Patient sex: M
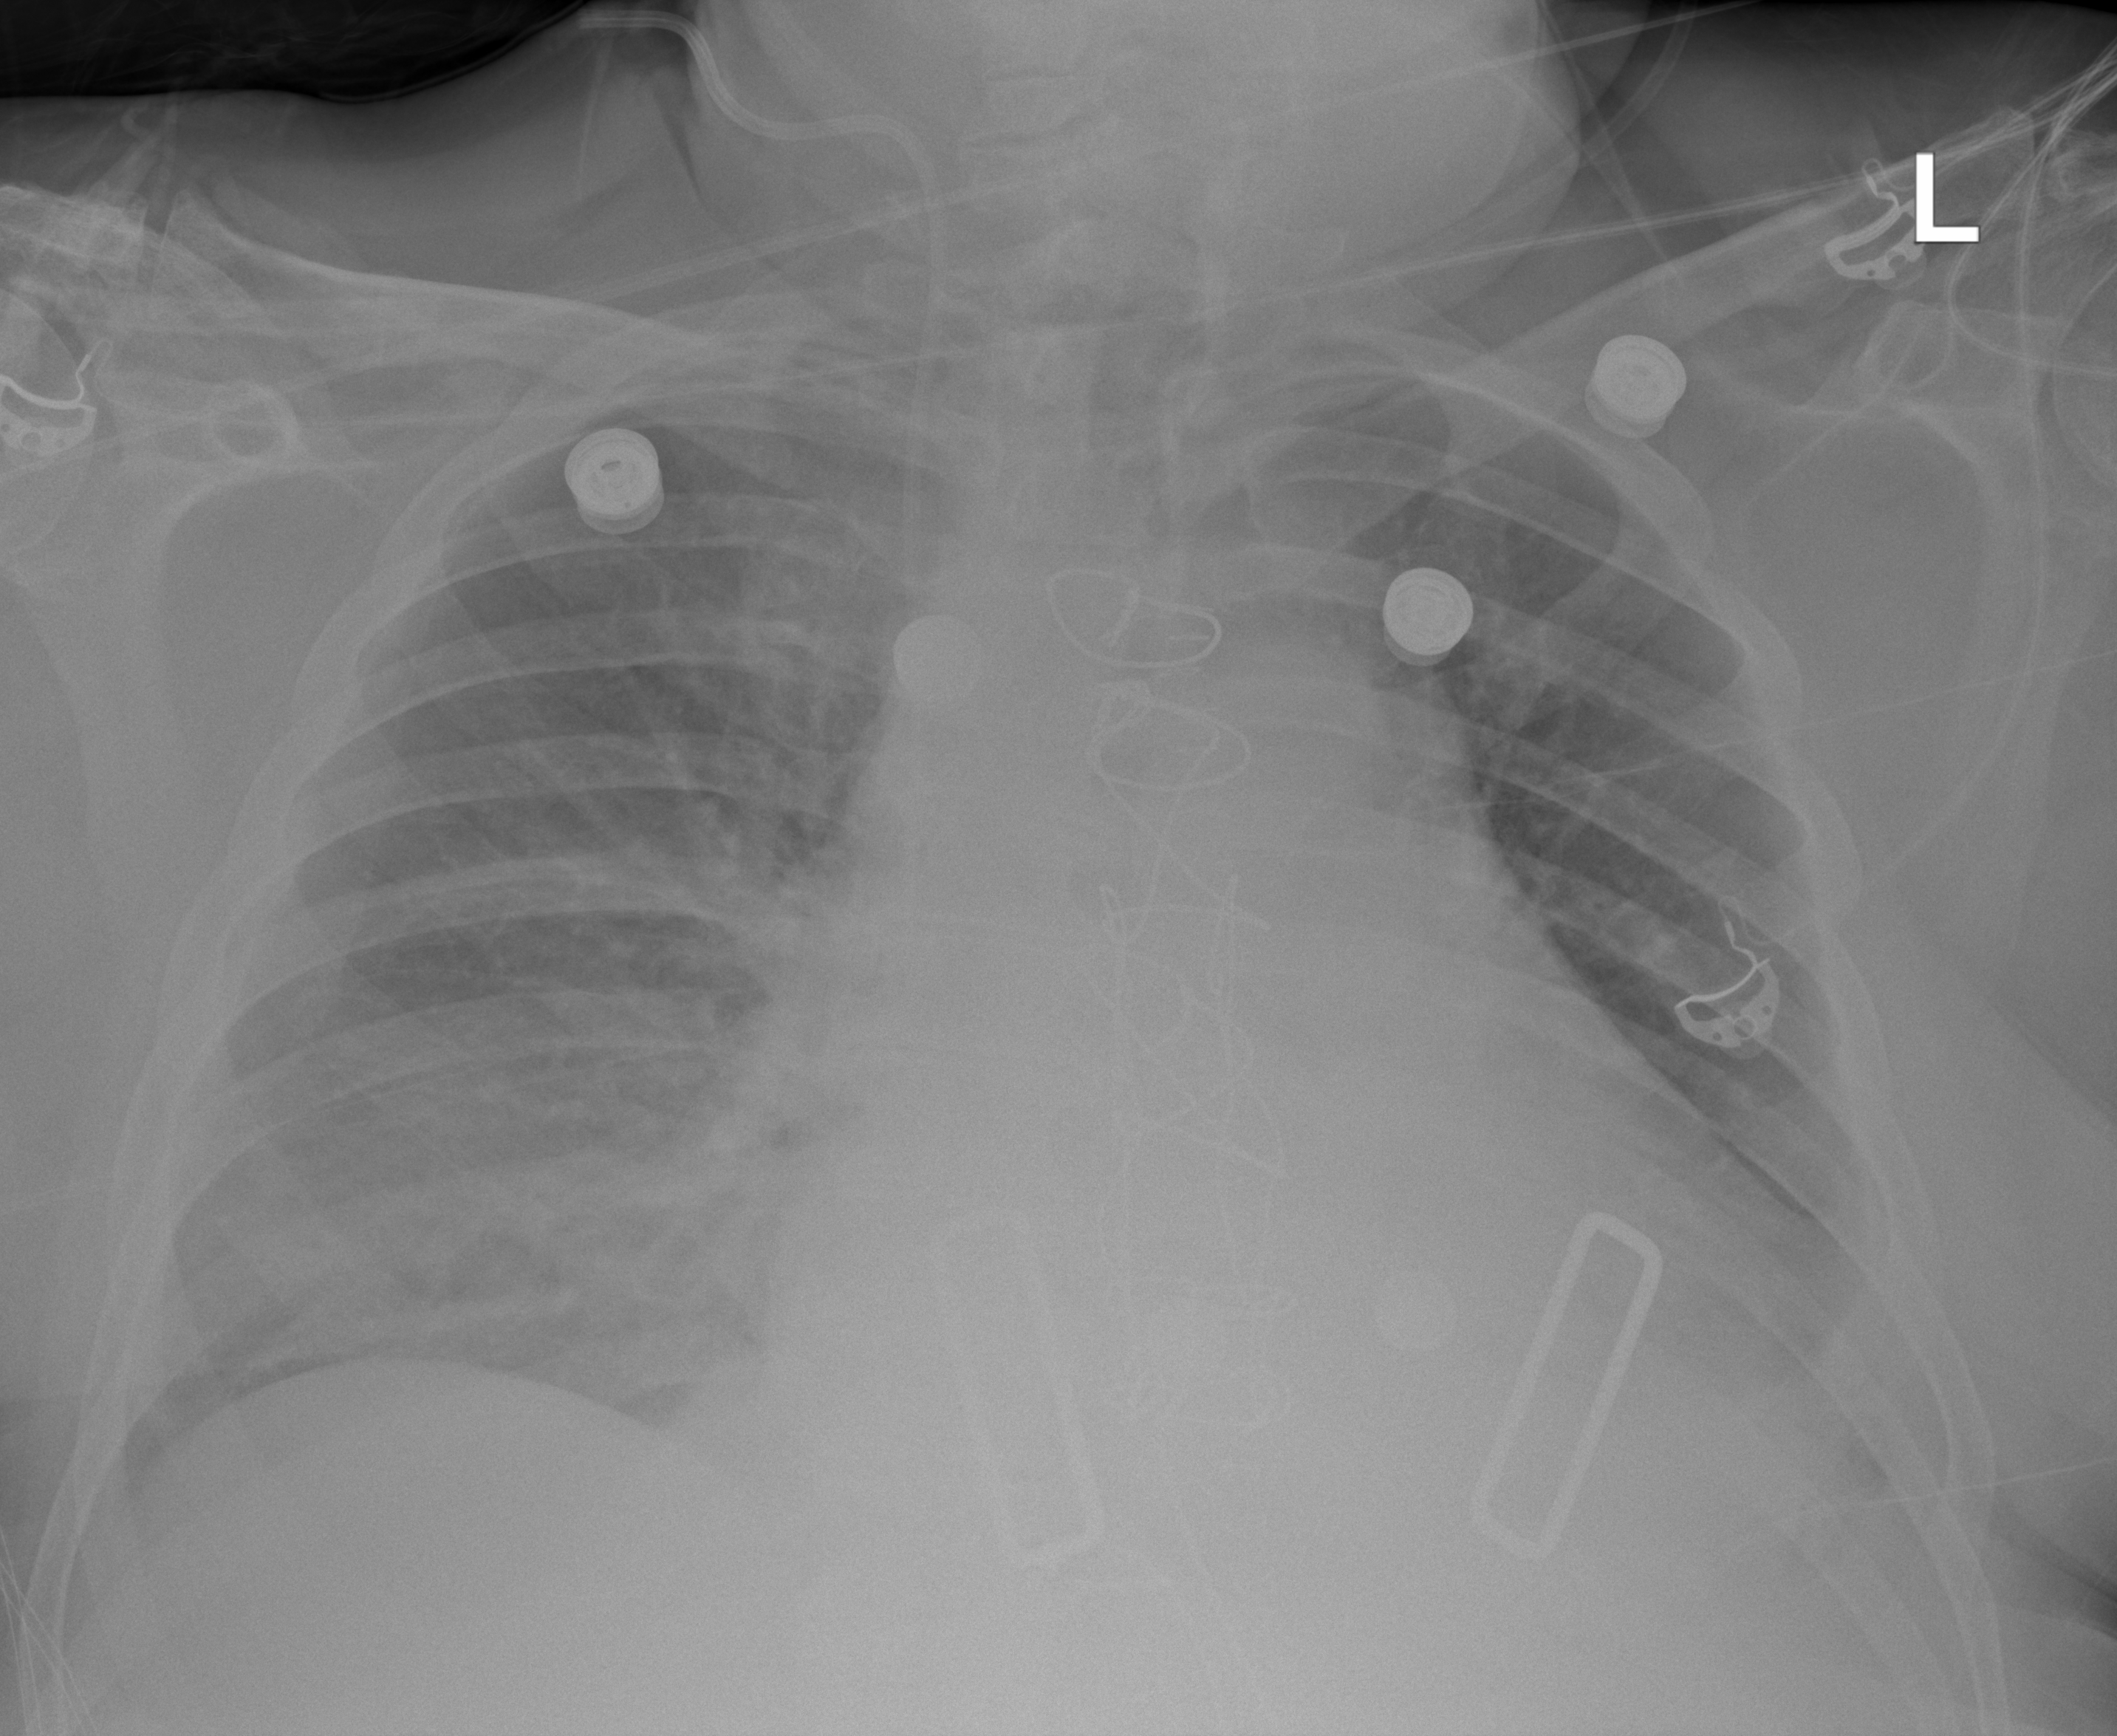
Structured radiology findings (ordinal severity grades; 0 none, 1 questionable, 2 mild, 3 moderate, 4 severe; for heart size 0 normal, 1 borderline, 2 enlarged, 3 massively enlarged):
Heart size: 2
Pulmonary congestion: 2
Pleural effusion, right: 1
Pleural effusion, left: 2
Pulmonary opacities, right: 2
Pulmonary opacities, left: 0
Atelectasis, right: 2
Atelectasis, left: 2